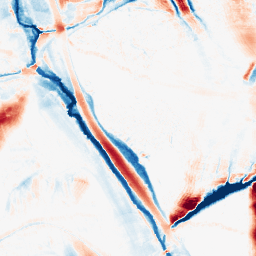
Category: morphological
Decomposition family: morphological_ellipse
Decomposition parameters: operation: average
width: 20
height: 50
Upsampling method: regularized
Upsampling parameters: scale: 2
lambda_reg: 0.001
Upsampling scale: 2